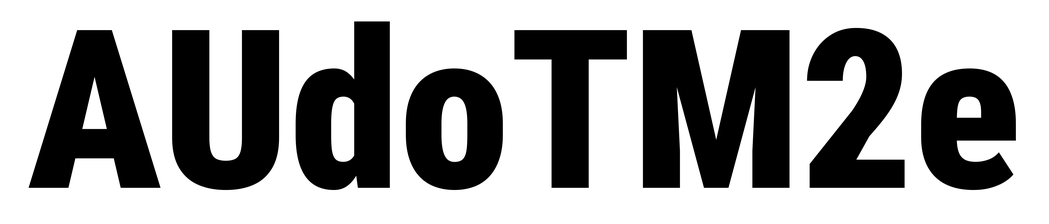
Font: Roboto_Condensed_Black